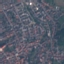
Land use / land cover: Residential